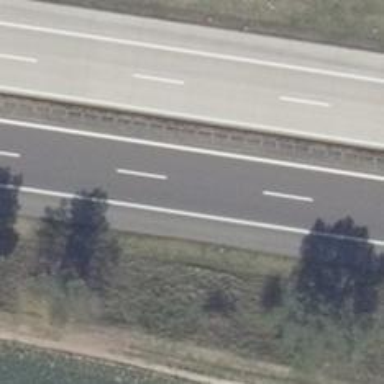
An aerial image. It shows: Asphalt motorway.